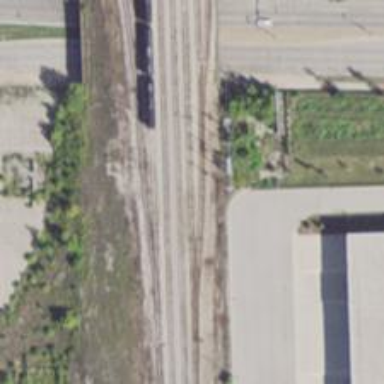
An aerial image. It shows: Abandoned railway yard is depicted.